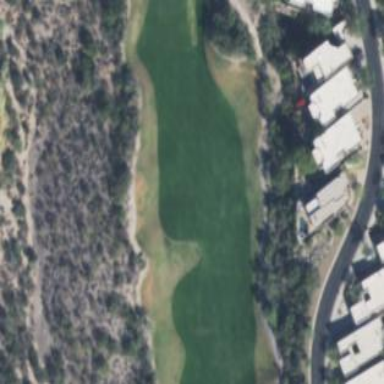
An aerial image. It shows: Rough area on grassy golf course.